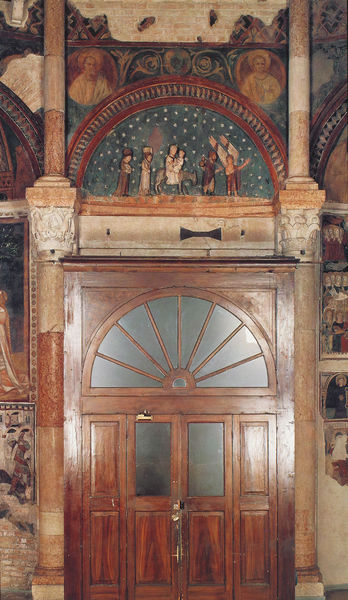
Titel: Baptisterium in Parma
Standort: Parma, Baptisterium (EU - I - Emilia-Romagna)
Schlagwörter: blau, gemälde, himmel, grün, menschen, braun, fenster, glas, holz, säulen, tür, gebäude, rot, kirche, personen, esel, kinder, engel, bogen, türe, rundbogen, ornamente, foto, bögen, eingang, scheiben, sterne, türstock, kapitelle, halbkreis, portal, fensterscheiben, jesus, türschloss, glasscheiben, heilige, fresko, maria, geburt, holztür, oberlicht, suppraporte, thermefenster, lunafenster